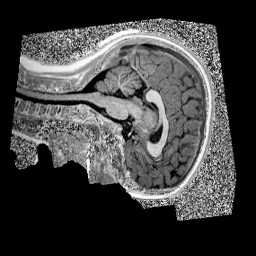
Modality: UNIT1
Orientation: sagittal
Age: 9
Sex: female
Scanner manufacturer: siemens
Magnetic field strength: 3 T
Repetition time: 4 s
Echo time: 0.00299 s